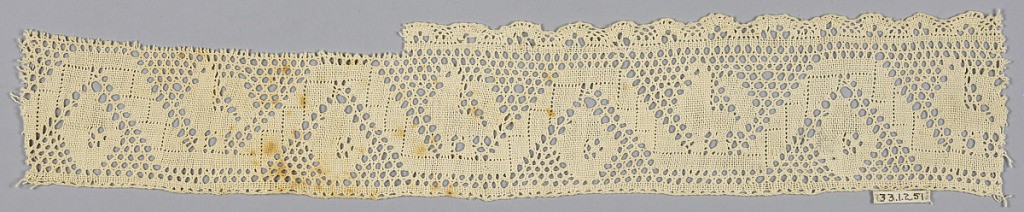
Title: Edging
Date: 19th century
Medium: linen Technique: bobbin lace, peasant style
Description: Provincial style with zigzag band and animal inserted.